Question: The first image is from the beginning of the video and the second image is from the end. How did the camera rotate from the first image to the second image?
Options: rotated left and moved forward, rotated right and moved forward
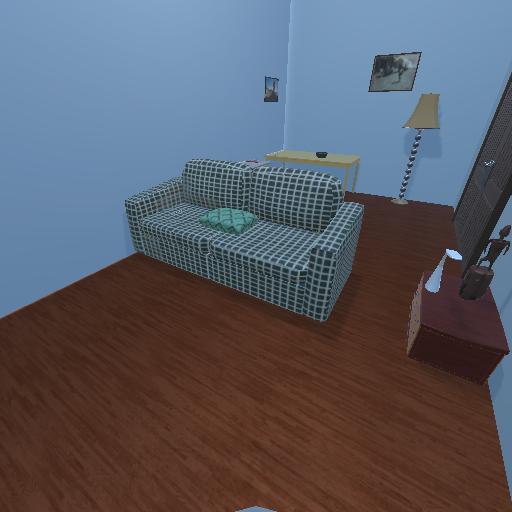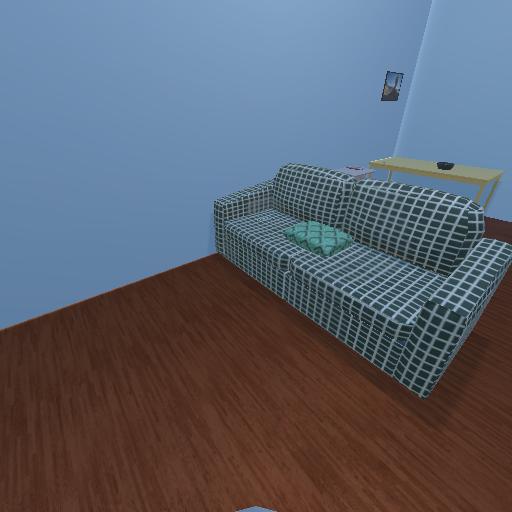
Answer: rotated left and moved forward